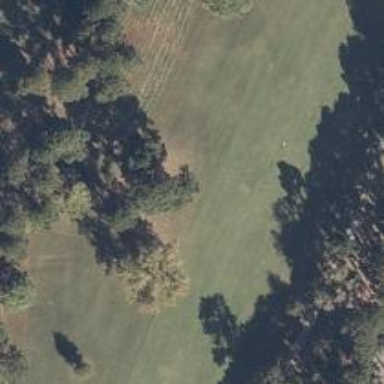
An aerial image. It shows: View of golf hole.